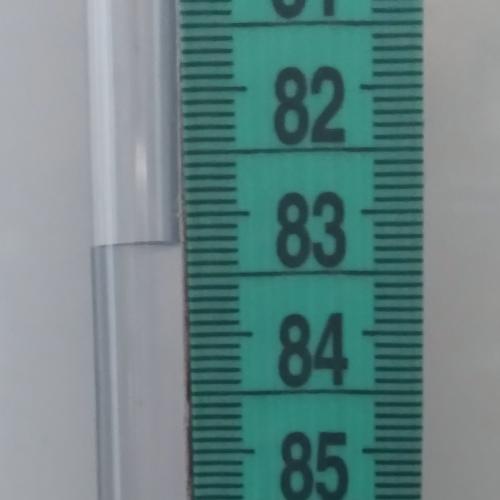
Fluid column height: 83.2 cm